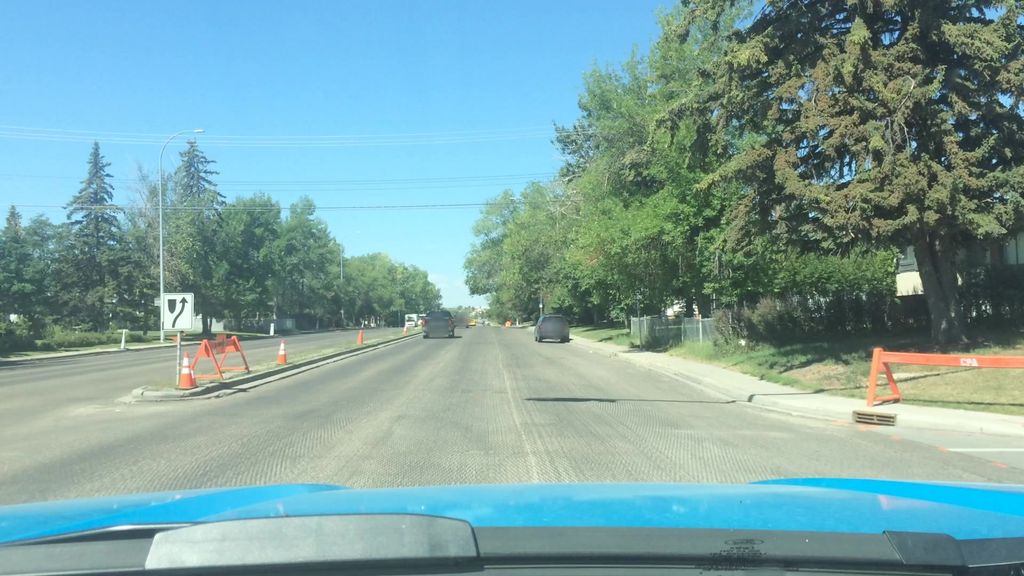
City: calgary